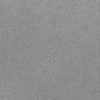
Label: dusty